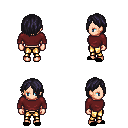
a pixel art fantasy rpg character, female body template, human, light skin, maroon long-sleeve shirt, gold greaves, raven bangs hairstyle, black slippers, four views (front, back, left, right), 2x2 character sprite sheet, small pixel art, hard edges, no anti-aliasing